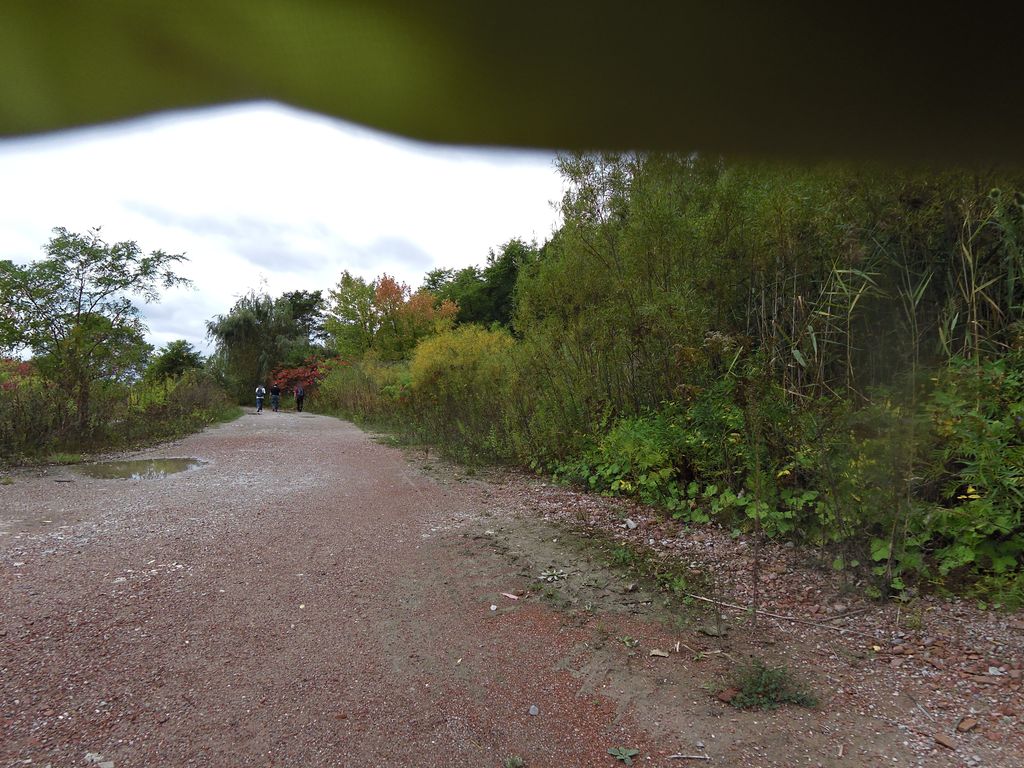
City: toronto